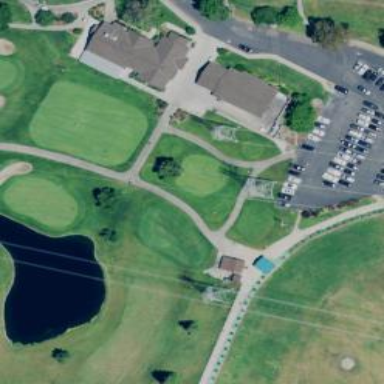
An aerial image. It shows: Golf tee.